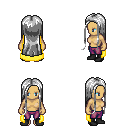
a pixel art fantasy rpg character, female body template, human, tanned skin, yellow cape, magenta pants, white extra-long hairstyle, black shoes, four views (front, back, left, right), 2x2 character sprite sheet, small pixel art, hard edges, no anti-aliasing